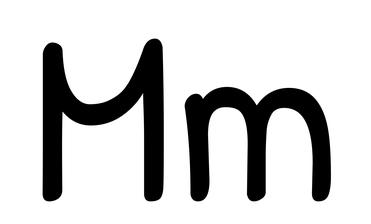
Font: PatrickHand-Regular